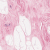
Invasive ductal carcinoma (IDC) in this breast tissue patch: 0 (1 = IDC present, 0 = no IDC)